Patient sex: F
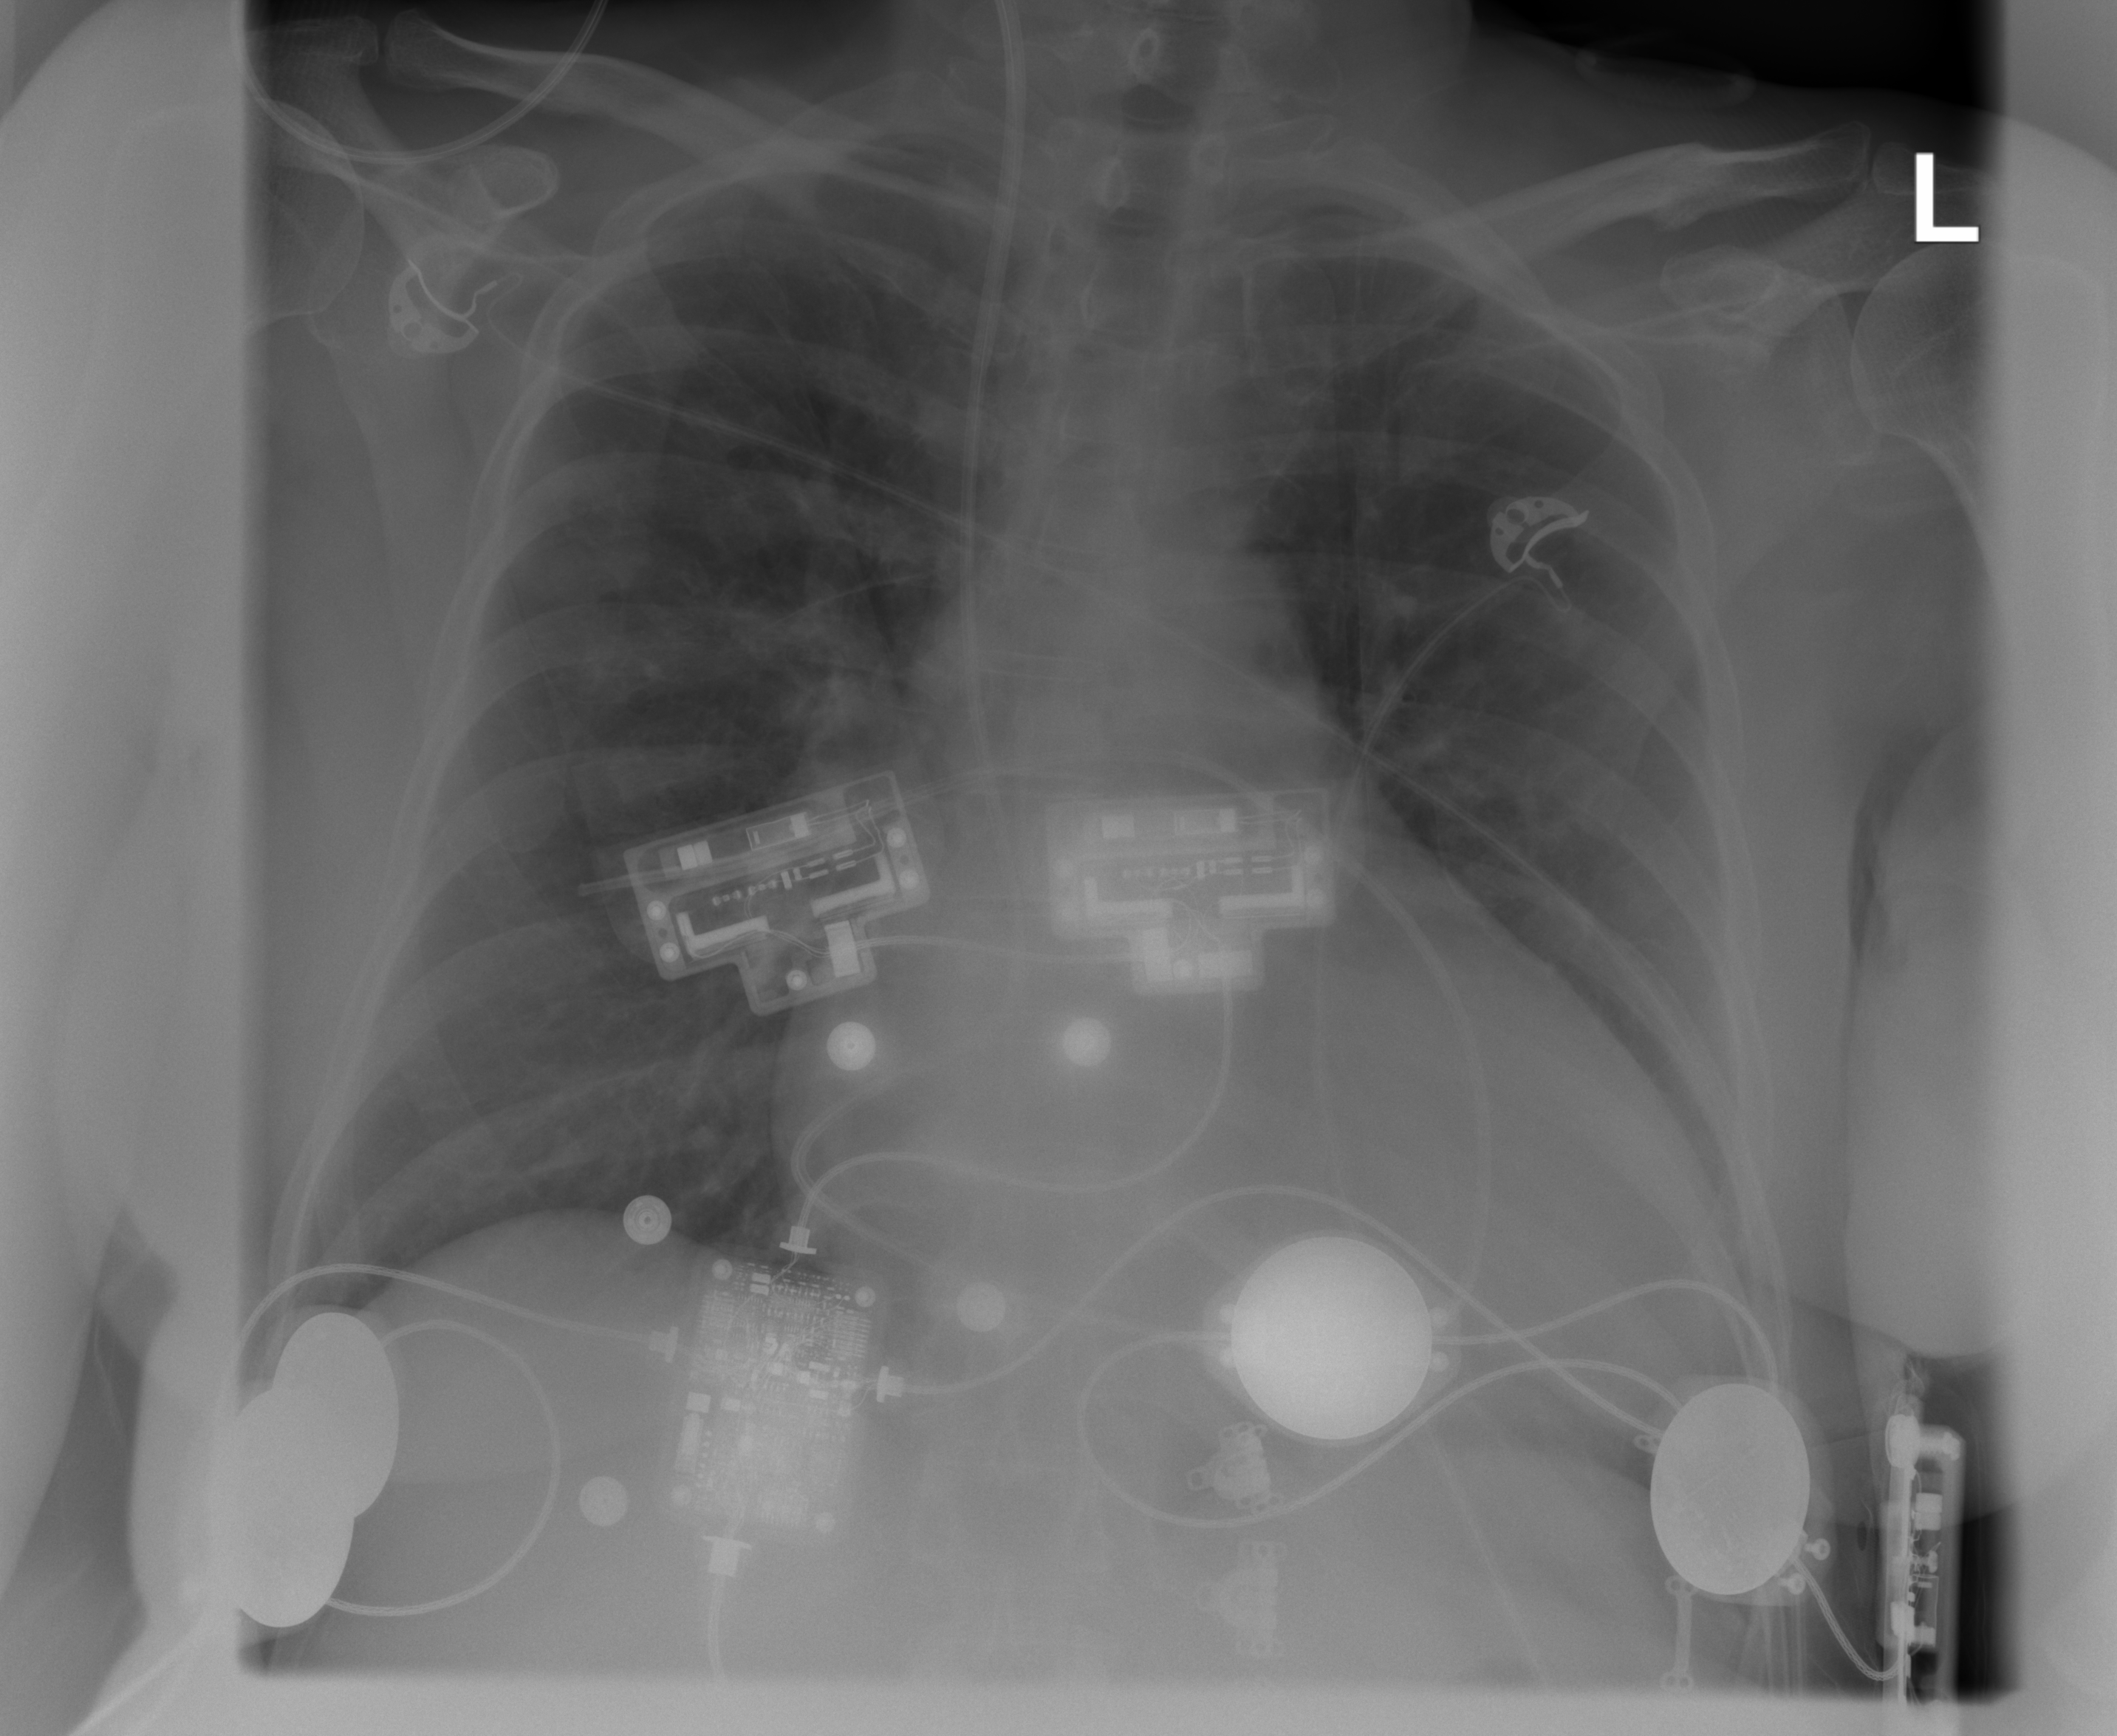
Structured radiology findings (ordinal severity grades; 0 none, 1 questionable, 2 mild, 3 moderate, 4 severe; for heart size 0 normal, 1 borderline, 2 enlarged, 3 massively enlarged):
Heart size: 0
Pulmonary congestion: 2
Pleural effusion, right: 0
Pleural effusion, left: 0
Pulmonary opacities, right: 0
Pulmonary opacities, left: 0
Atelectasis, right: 0
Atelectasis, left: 0